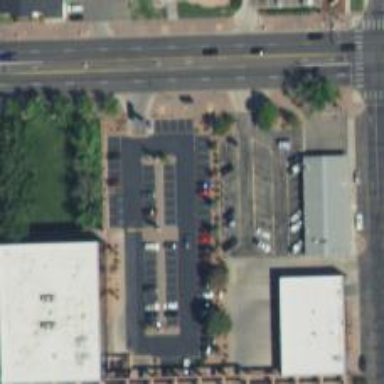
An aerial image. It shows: Parking space is available.